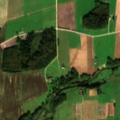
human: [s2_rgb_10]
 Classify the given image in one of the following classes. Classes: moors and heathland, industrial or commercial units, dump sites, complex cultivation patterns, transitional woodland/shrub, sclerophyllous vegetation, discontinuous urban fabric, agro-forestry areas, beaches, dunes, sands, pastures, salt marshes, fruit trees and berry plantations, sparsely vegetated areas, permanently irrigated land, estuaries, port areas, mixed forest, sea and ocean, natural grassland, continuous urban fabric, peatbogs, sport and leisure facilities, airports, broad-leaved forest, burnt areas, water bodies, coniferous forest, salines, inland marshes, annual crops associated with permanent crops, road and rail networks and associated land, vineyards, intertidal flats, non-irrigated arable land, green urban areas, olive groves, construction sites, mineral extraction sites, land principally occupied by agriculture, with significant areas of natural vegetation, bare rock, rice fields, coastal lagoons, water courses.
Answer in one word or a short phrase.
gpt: non-irrigated arable land, land principally occupied by agriculture, with significant areas of natural vegetation